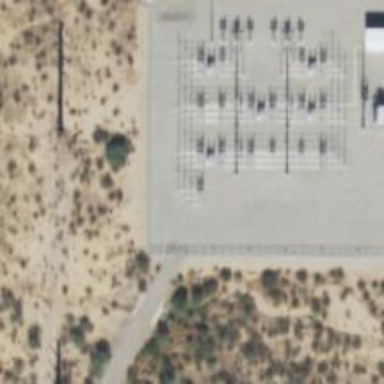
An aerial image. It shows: Switch used for power control.